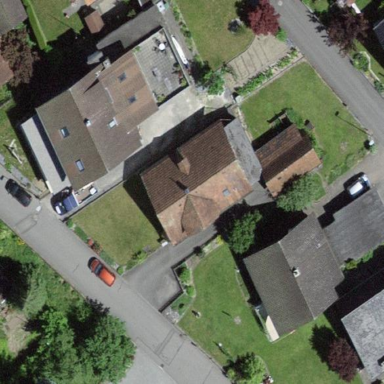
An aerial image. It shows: Residential building.